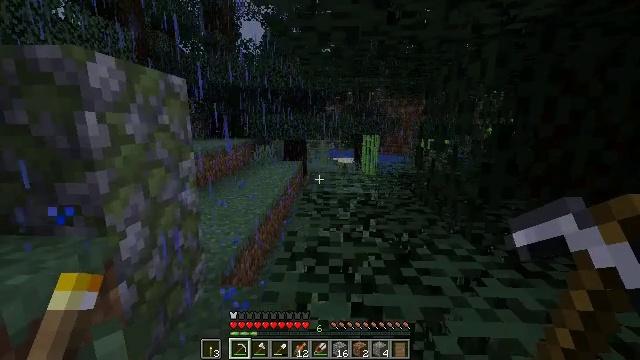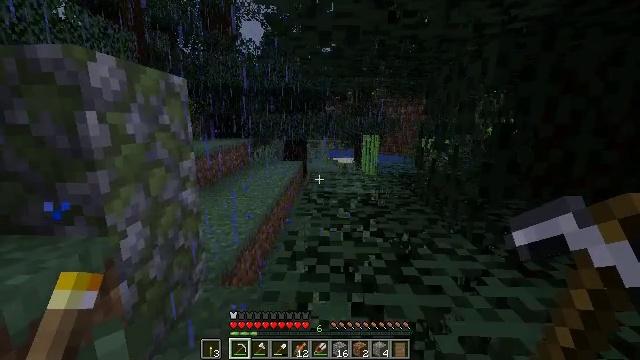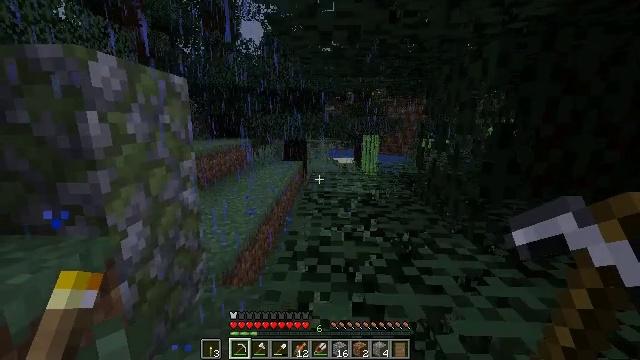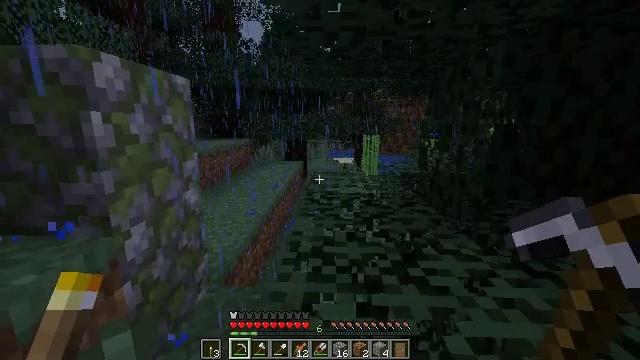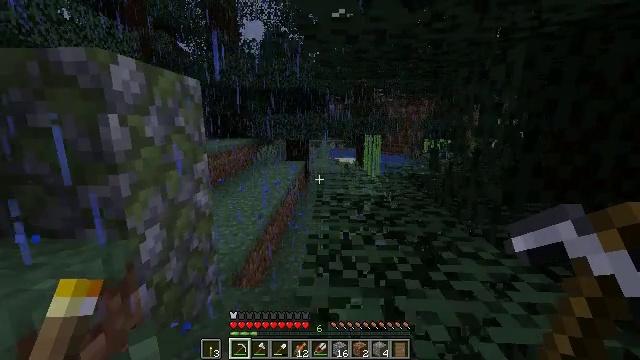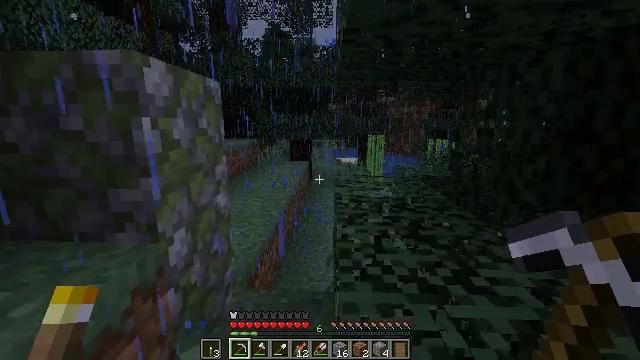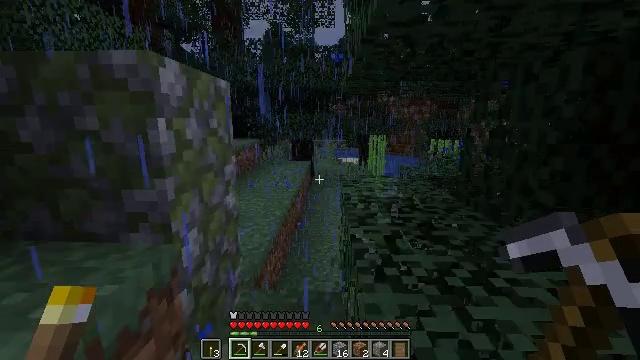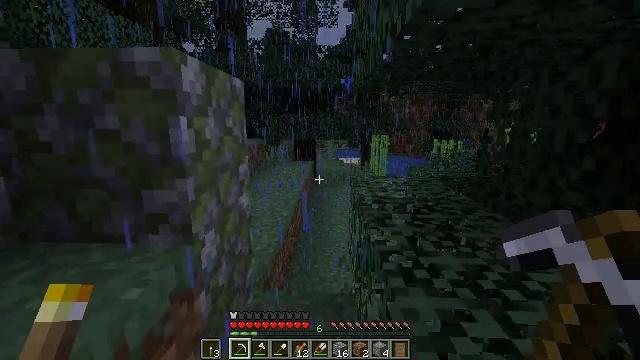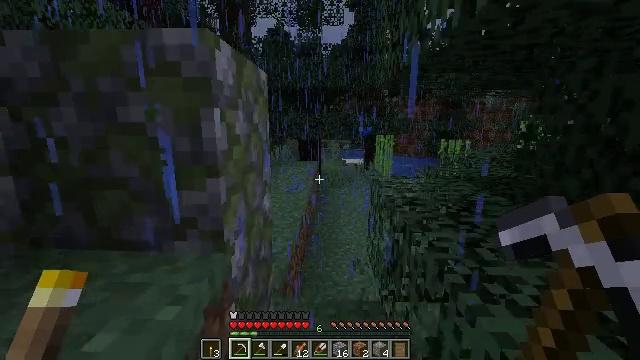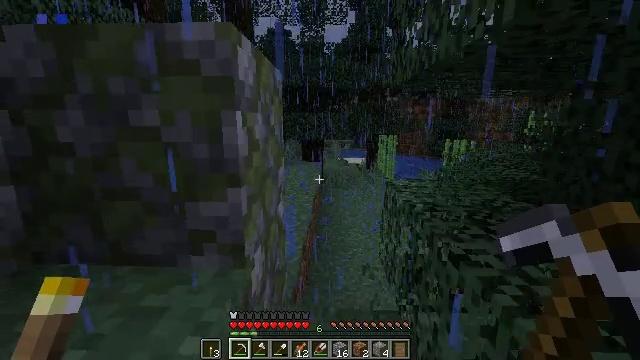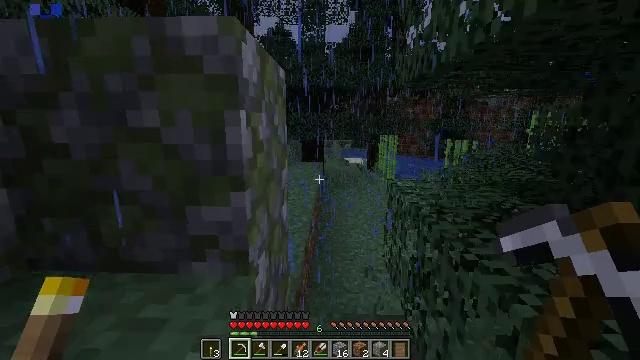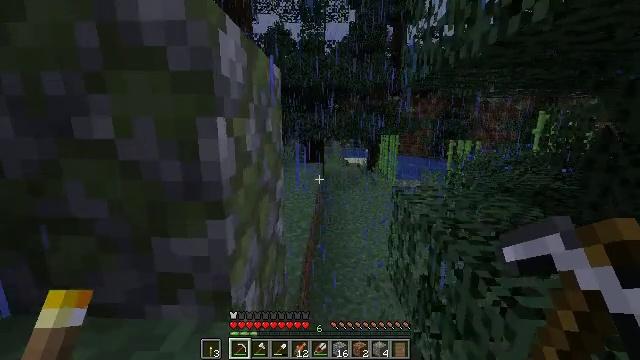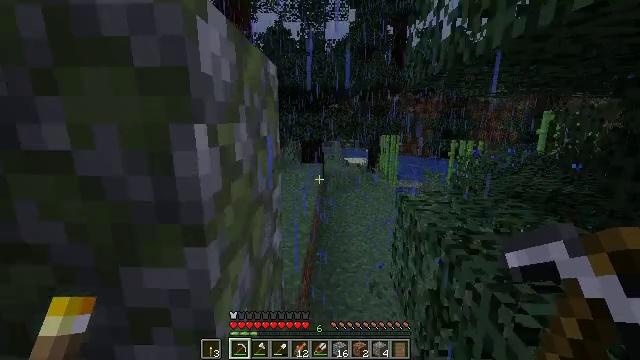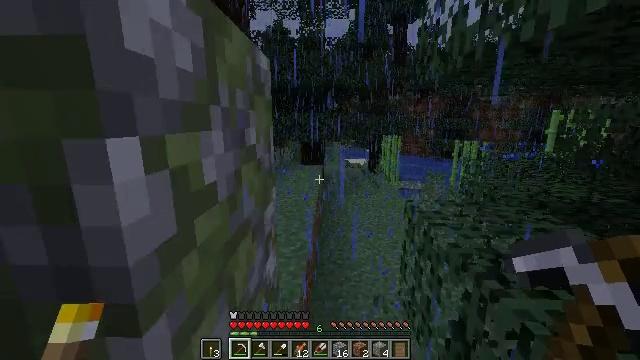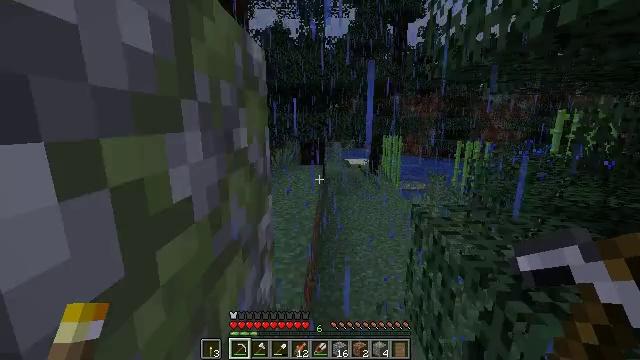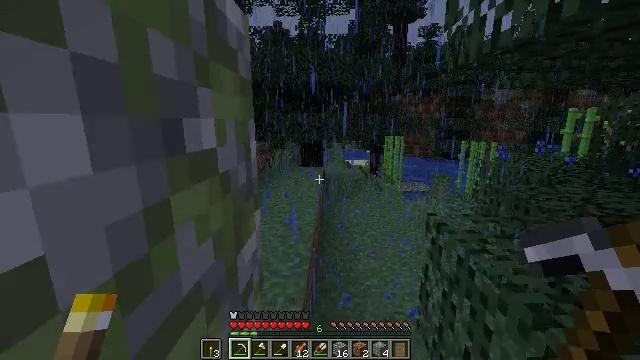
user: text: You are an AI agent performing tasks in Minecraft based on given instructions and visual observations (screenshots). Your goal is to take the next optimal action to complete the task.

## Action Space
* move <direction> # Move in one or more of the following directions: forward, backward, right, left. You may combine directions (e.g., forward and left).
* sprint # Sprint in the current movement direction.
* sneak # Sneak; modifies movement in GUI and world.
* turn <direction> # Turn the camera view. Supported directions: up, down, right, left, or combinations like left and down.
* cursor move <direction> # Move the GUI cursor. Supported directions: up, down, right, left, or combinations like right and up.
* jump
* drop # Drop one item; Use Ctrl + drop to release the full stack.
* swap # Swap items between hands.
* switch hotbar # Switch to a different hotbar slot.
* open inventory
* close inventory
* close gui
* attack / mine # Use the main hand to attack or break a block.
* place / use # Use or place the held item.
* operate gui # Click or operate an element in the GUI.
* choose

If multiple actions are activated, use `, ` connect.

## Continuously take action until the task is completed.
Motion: motion action
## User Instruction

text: Cut down the sugar cane stalks.
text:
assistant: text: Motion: move forward
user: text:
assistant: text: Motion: move forward
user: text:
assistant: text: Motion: move forward and move left
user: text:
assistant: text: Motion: move forward and move left
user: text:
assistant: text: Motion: move forward and move left
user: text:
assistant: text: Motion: move forward and move left
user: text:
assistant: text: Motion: move forward and move left
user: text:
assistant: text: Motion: move forward and move left
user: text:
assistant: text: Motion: move forward and move left
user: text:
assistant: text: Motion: move forward and move left
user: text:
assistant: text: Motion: move forward
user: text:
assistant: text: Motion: move forward
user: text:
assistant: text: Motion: move forward
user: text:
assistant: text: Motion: move forward
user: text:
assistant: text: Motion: move forward
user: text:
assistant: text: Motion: move forward
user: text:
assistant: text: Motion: move forward and move right
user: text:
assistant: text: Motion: move forward and move right
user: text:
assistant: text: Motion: move forward and move right
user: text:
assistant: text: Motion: move forward
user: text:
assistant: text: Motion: move forward
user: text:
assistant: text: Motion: move forward, turn right and up
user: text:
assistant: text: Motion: move forward, turn right and down
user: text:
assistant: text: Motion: move forward, turn right and down
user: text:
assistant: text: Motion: move forward, turn right
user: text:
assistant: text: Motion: move forward
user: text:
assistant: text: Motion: move forward
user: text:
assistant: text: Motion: move forward
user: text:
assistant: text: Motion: move forward and move left, turn right and up
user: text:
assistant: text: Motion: move forward and move left, turn right and up